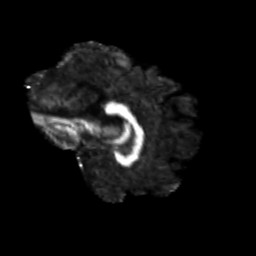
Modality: FA
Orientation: sagittal
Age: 25
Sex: female
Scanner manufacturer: siemens
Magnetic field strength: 3 T
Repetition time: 3.5 s
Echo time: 0.125 s